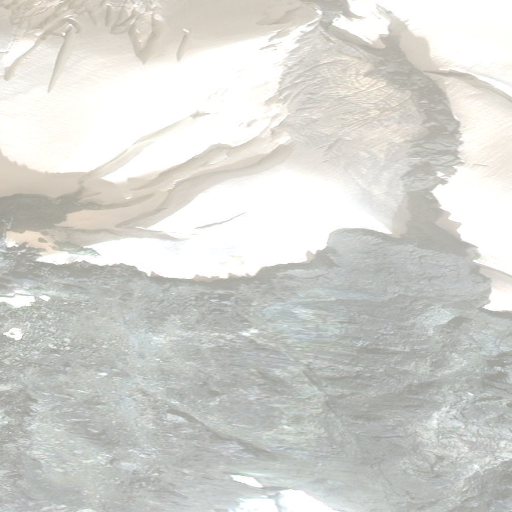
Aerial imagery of mountain in Alaska named July Fourth Mountain containing only unknown